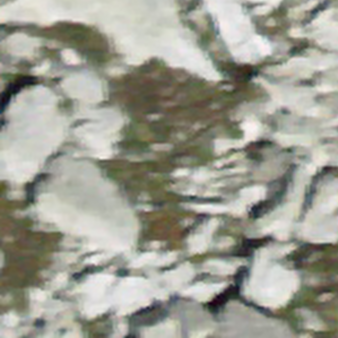
Label: bouldering_area